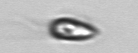
Label: flagellate